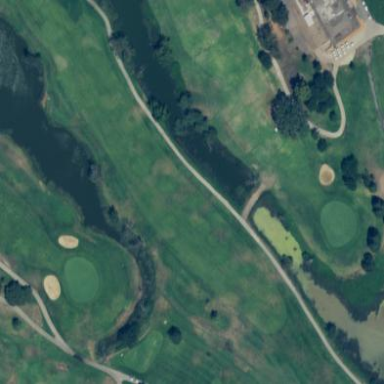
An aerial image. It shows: Water hazard on golf course. The hazard is natural water feature.